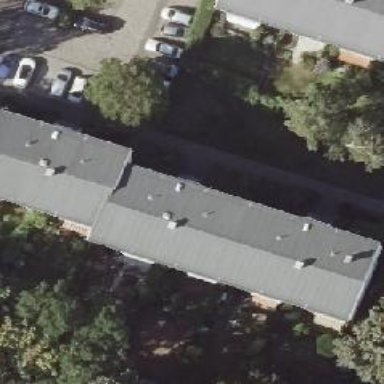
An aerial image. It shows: Residential building with gabled roof.